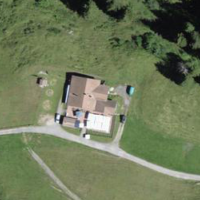
EUNIS habitat code: 24
Species observed at this site:
Leontopodium nivale